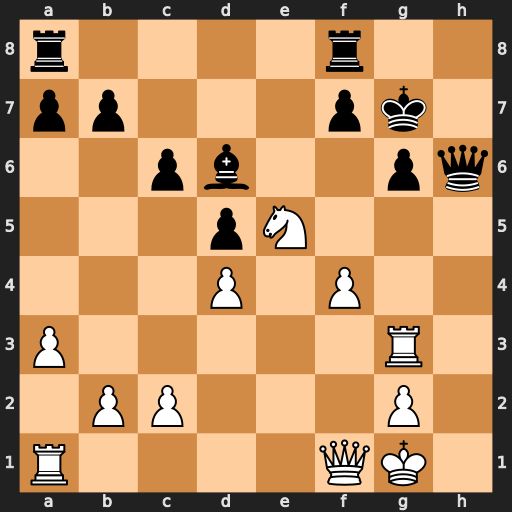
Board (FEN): r4r2/pp3pk1/2pb2pq/3pN3/3P1P2/P5R1/1PP3P1/R4QK1
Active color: w
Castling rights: -
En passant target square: -
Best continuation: Rh3 Qxh3 gxh3